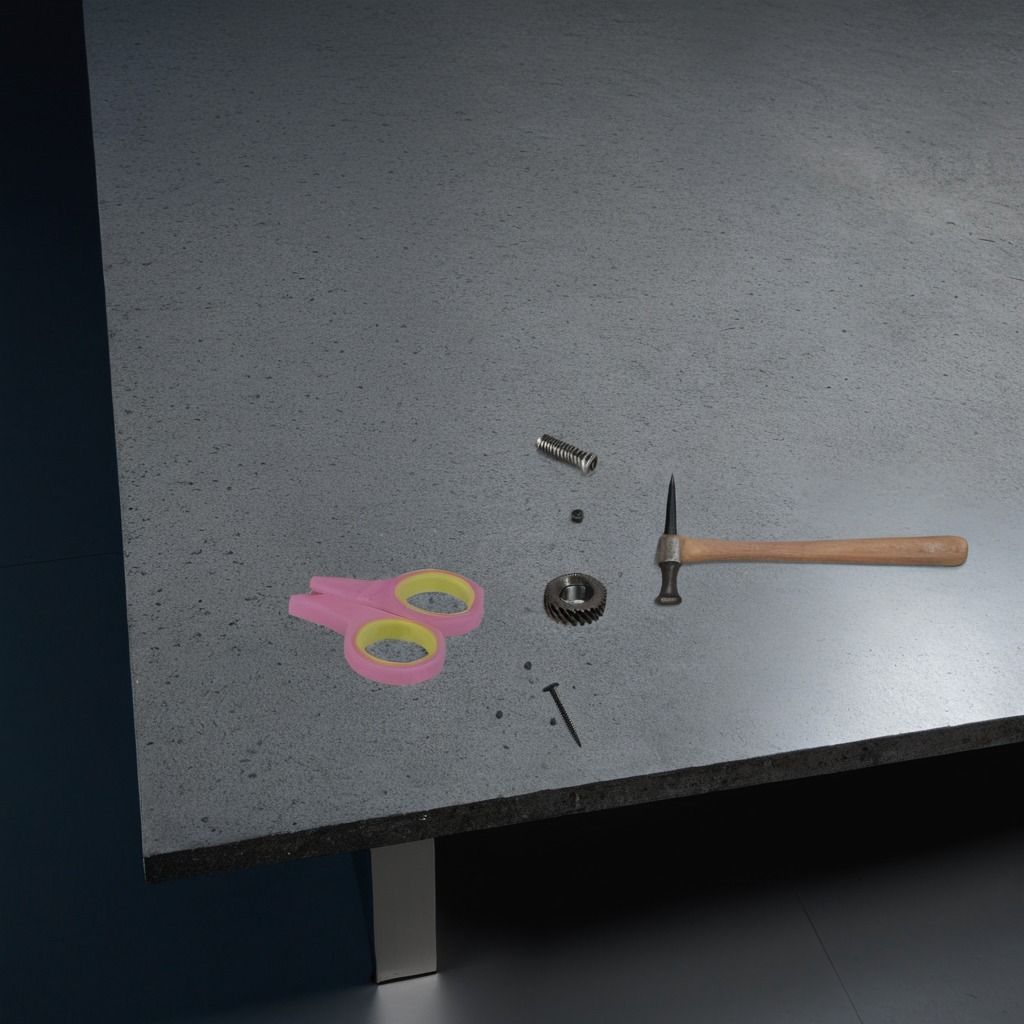
A steel gear with teeth, a metal machine screw, a hammer, a coiled metal spring, and a pair of scissors are lying on the clean granite table inside a workshop at night.